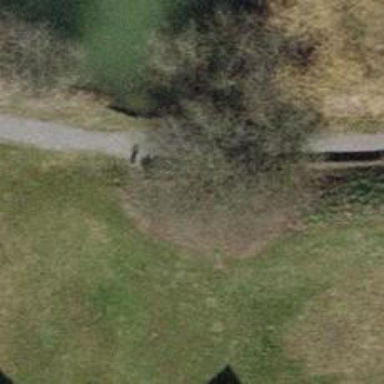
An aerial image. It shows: Bench.